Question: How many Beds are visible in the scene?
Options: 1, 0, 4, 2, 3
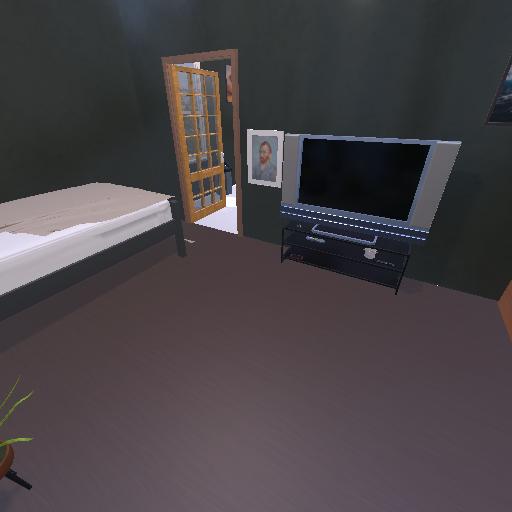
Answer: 1